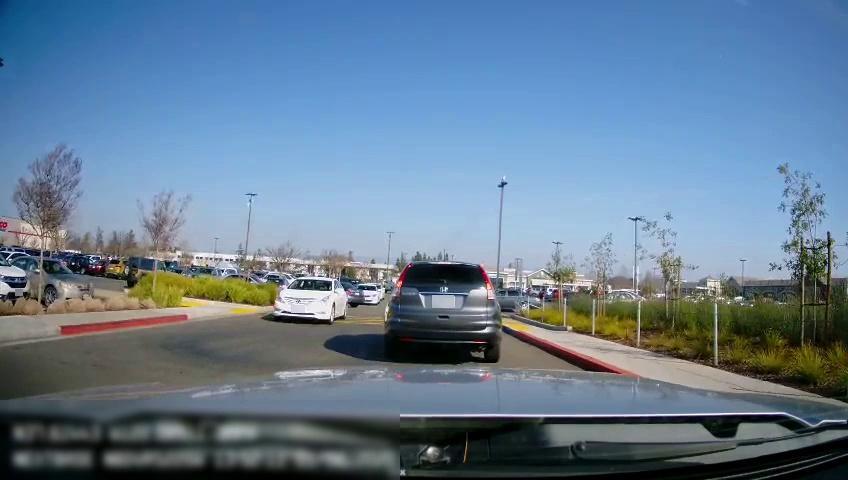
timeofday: Day
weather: Sunny
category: Drivable Space
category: Vehicles | SUV
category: Vehicles | Car
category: Vehicles | Car
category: Vehicles | Car
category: Vehicles | Car